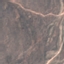
Land use / land cover class: HerbaceousVegetation